Question: I was trying to find a special type graph for my project.
It's something similar to the sun :) I tried libraries like highchart and canvas but with this, this is not possible. You can see the design in the below link

If somebody has some idea please let me know. any help would be appreciated.
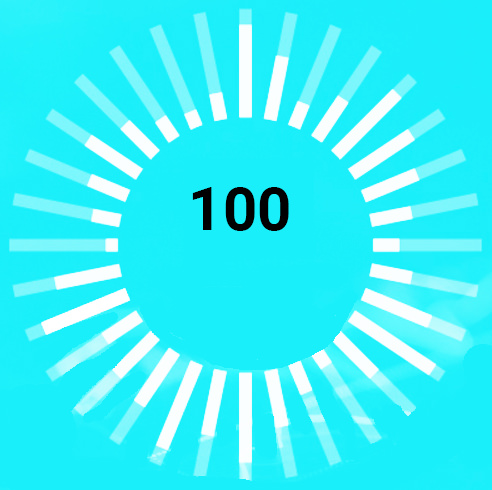
Answer: You can achieve something similar in Highcharts using 'gauge' chart (<URL>. I have prepared a demo for you, which can be found below.
API Reference:
<URL>
<URL>
Example:
<URL>